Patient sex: F
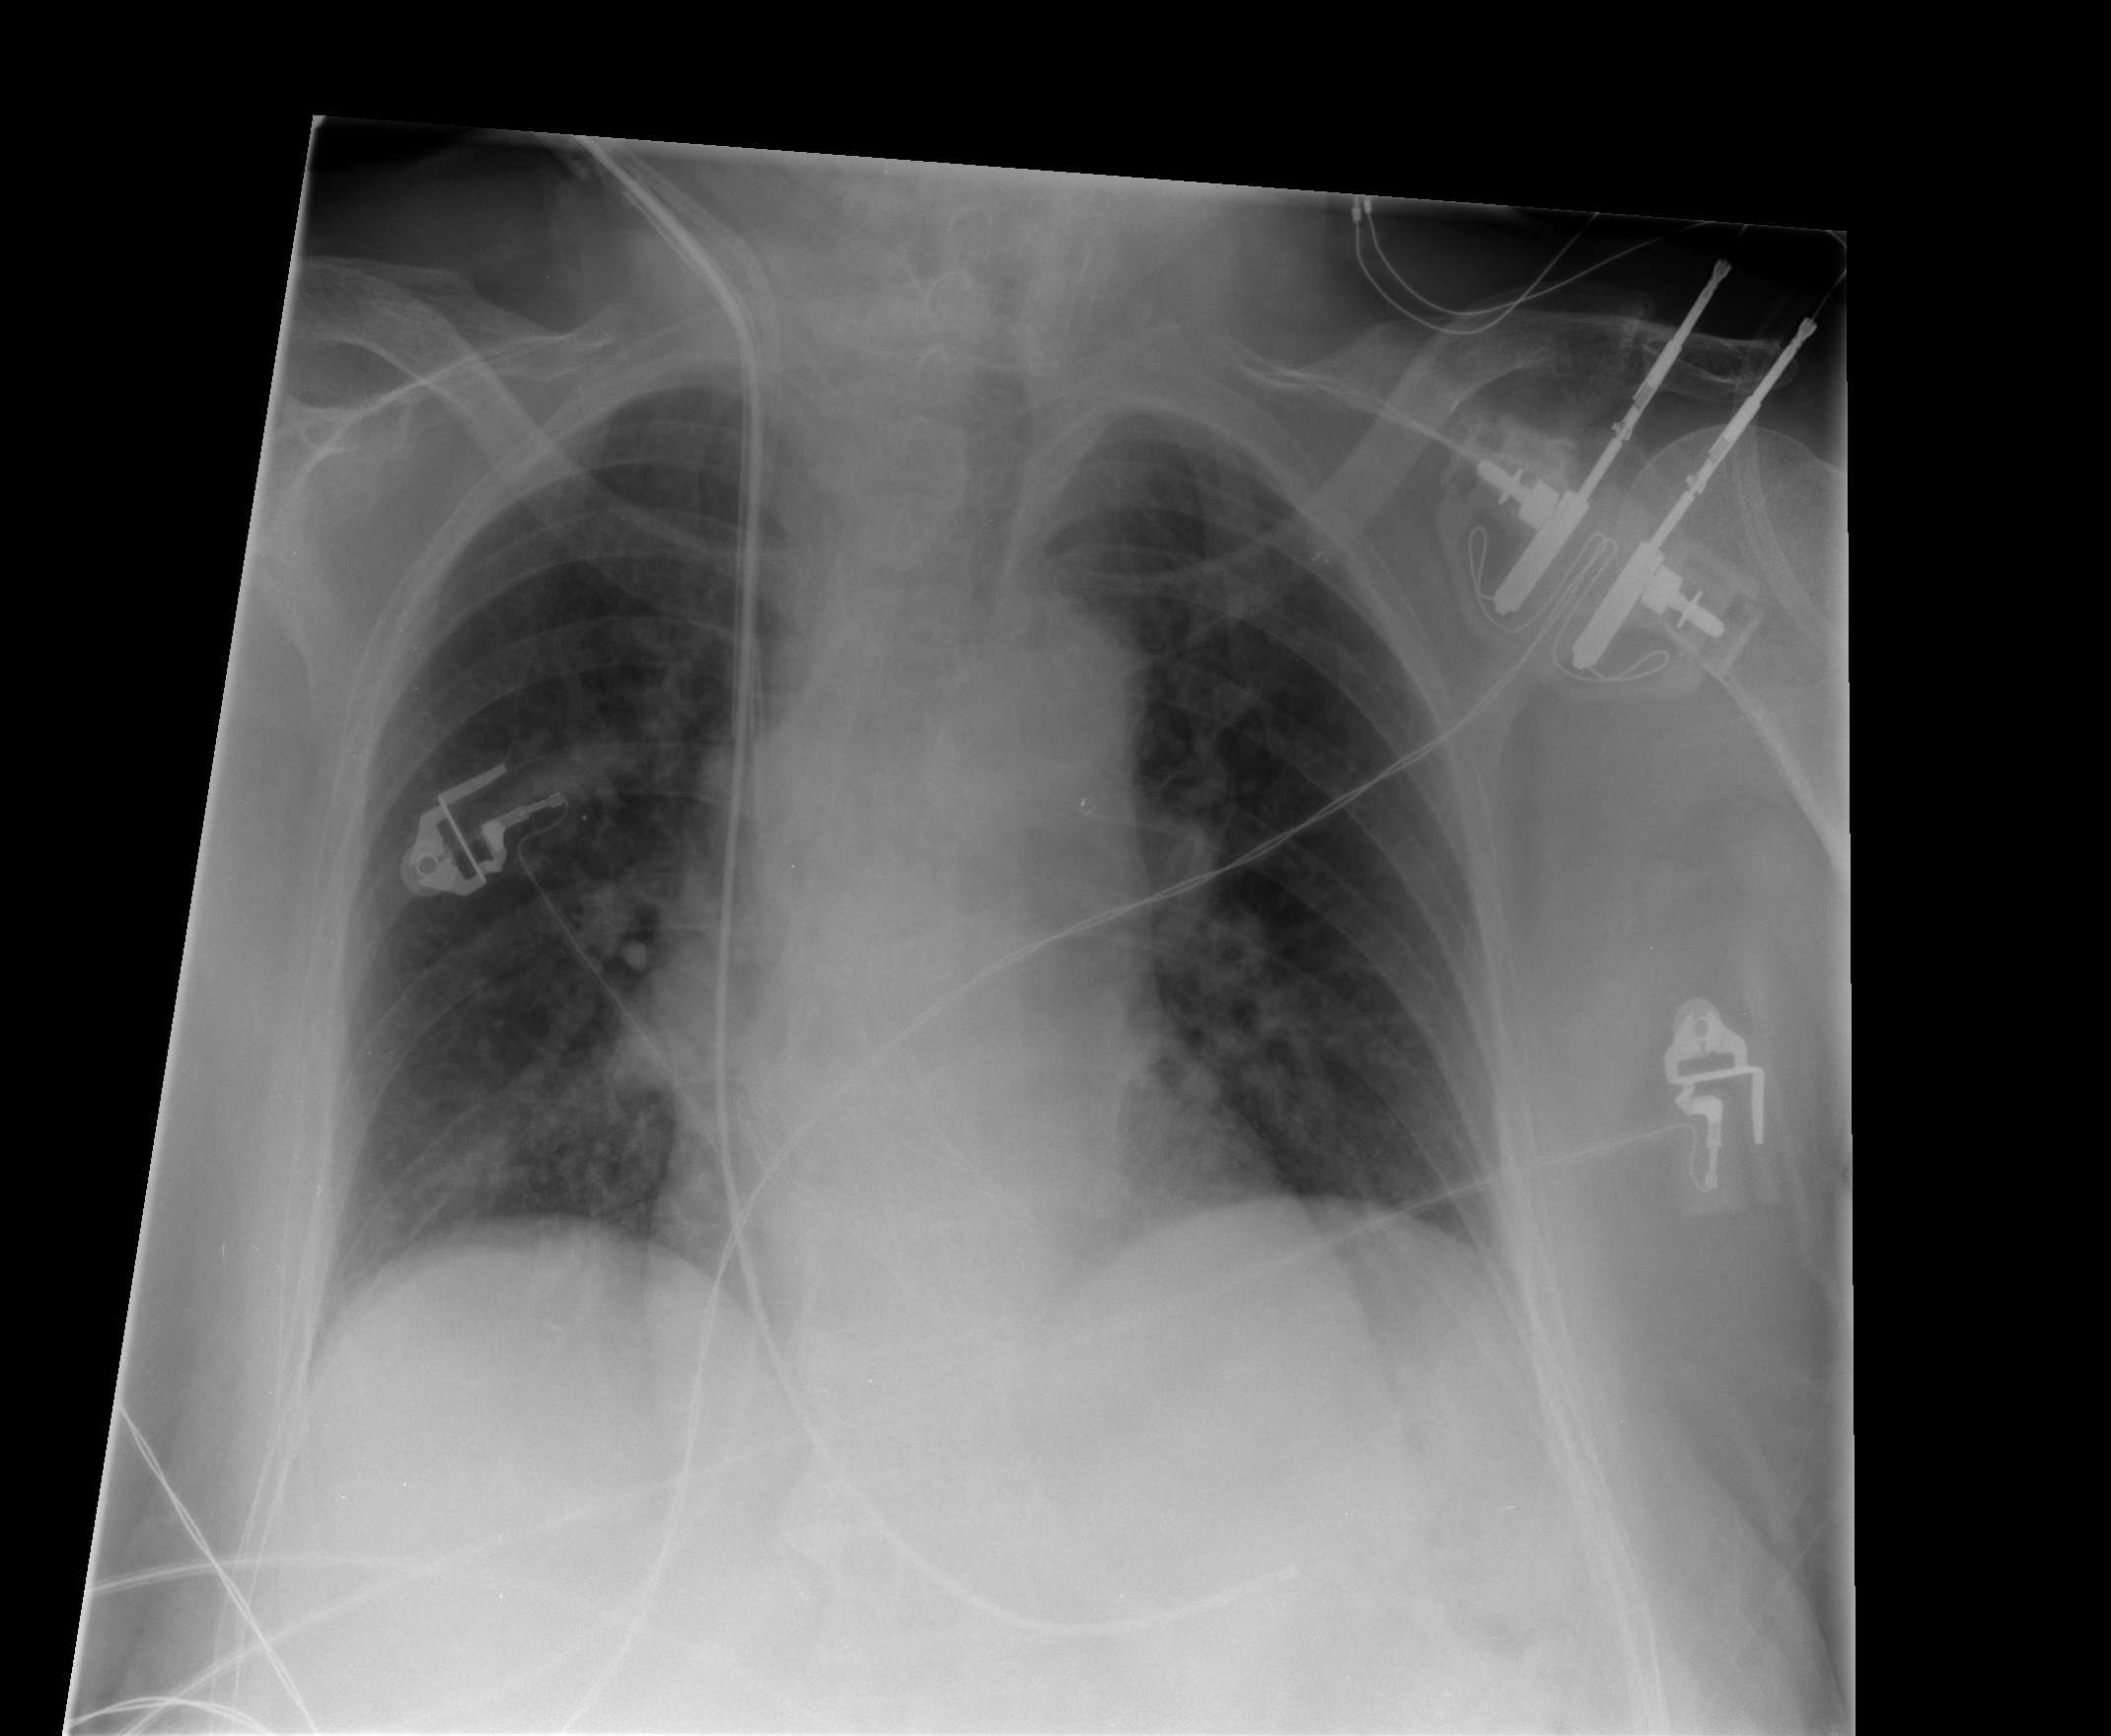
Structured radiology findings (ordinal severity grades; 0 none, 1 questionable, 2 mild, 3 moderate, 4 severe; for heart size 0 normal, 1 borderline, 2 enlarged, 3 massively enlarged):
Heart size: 1
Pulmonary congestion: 1
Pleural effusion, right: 0
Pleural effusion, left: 0
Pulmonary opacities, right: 2
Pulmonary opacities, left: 0
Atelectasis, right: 2
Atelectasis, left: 2